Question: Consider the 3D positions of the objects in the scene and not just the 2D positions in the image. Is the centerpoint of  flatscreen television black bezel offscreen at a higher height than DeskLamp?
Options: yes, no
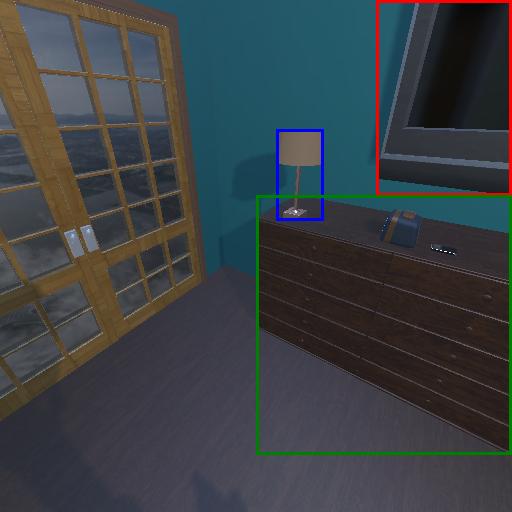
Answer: yes